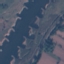
Land use / land cover: River